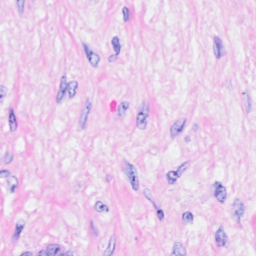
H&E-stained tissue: Breast